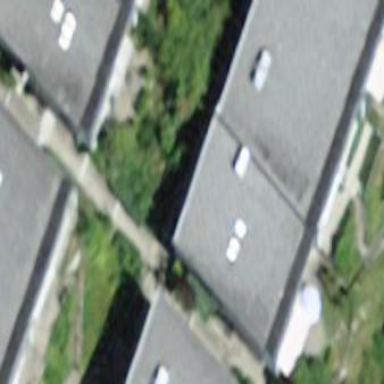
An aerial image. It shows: Skillion-roofed apartments building.